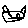
Label: cat